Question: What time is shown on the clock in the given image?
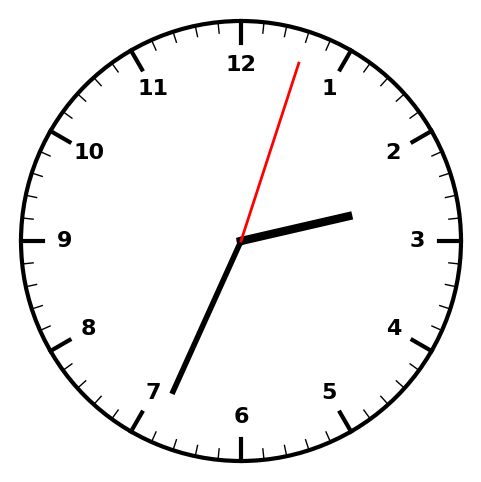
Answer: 02:34:03